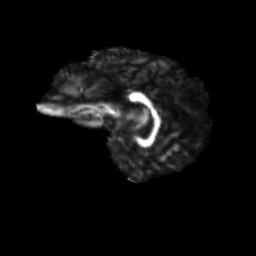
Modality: FA
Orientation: sagittal
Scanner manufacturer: siemens
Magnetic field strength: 3 T
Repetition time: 9.2 s
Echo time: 0.084 s